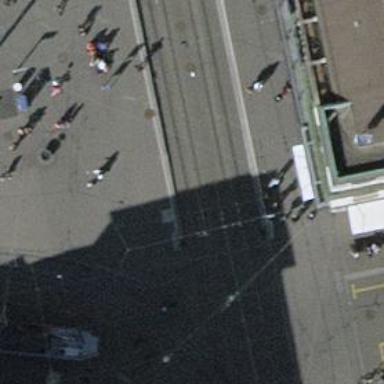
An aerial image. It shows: Tram stop for public transport.